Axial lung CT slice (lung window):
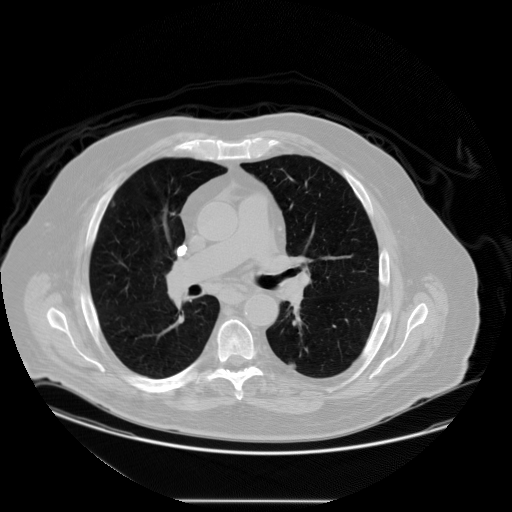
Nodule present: yes
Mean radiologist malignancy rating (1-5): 2.667